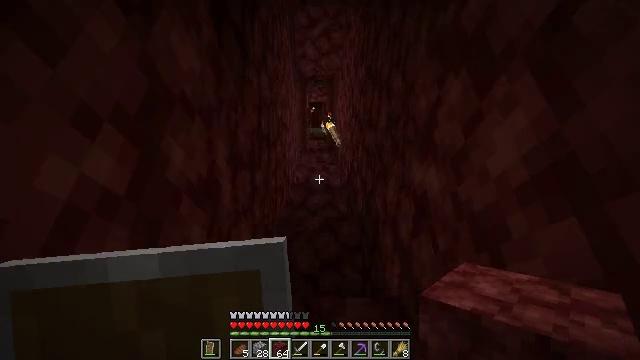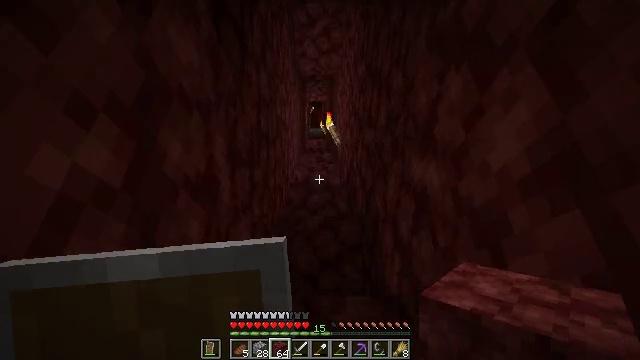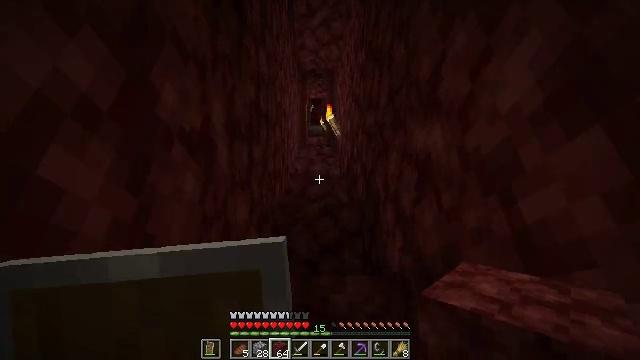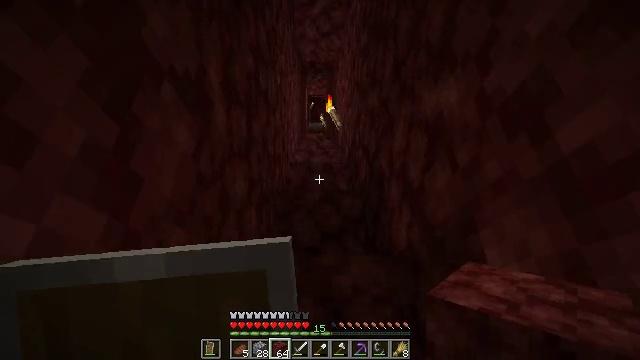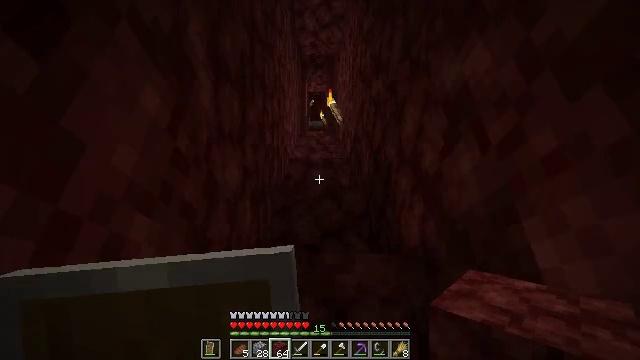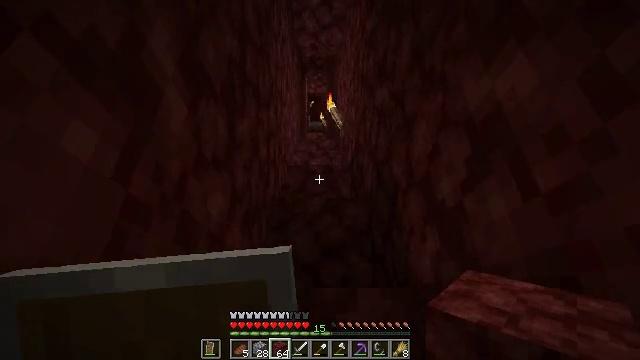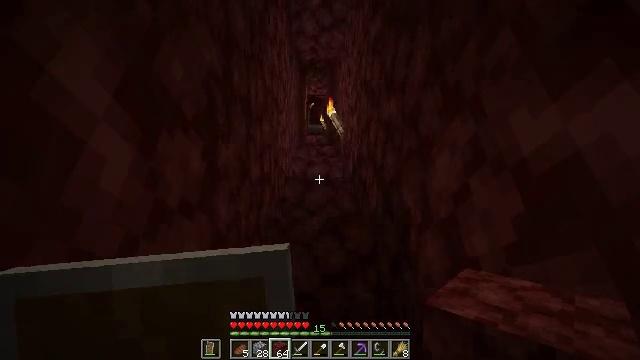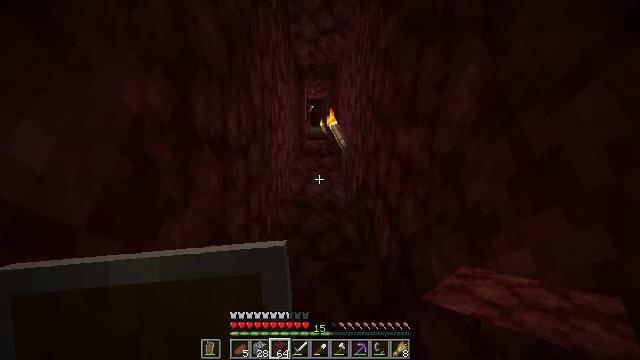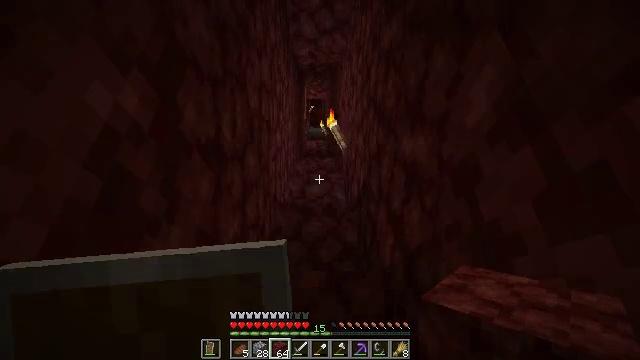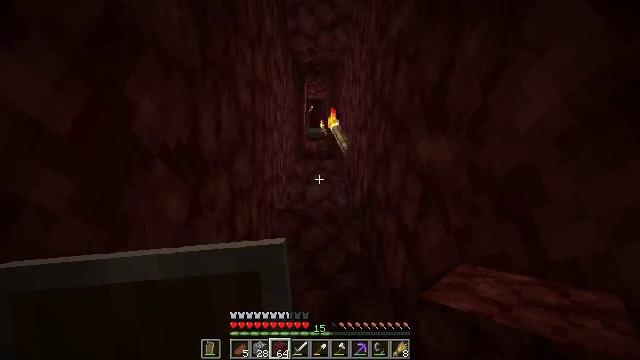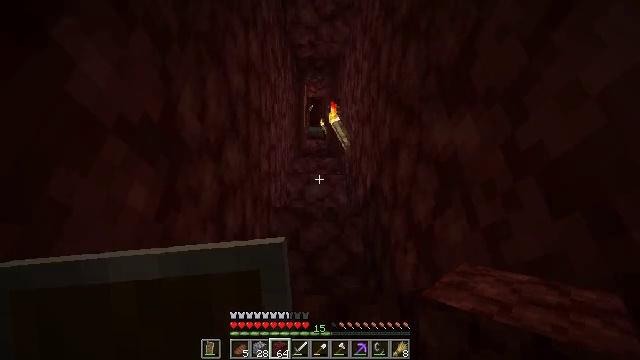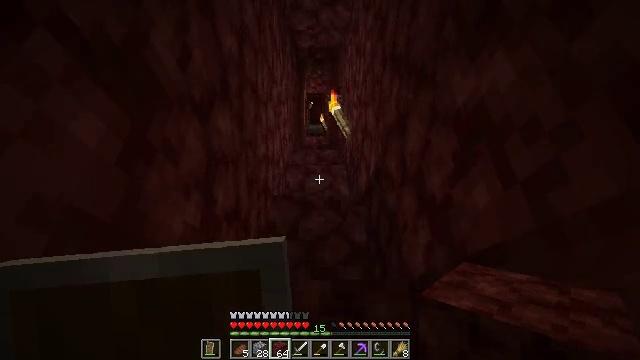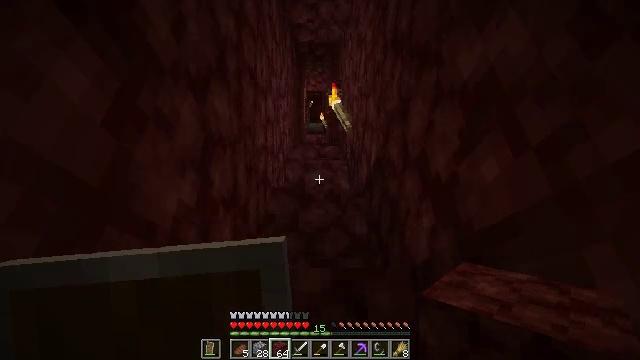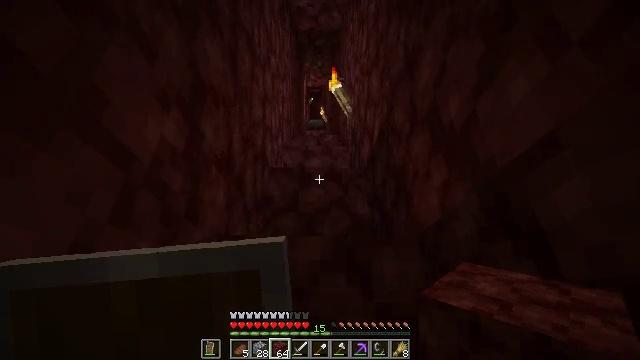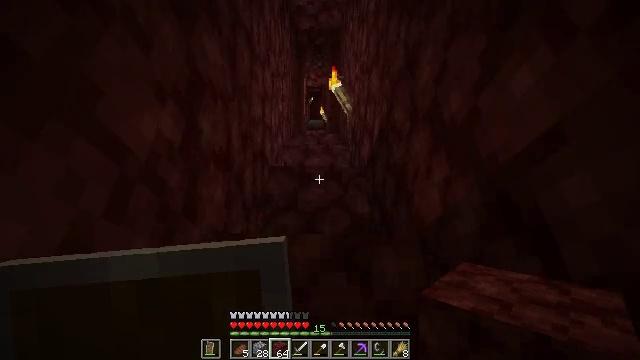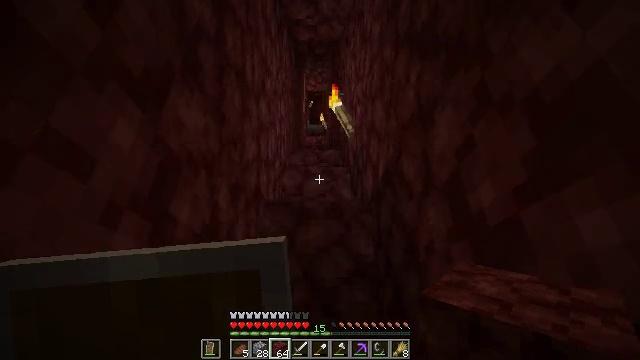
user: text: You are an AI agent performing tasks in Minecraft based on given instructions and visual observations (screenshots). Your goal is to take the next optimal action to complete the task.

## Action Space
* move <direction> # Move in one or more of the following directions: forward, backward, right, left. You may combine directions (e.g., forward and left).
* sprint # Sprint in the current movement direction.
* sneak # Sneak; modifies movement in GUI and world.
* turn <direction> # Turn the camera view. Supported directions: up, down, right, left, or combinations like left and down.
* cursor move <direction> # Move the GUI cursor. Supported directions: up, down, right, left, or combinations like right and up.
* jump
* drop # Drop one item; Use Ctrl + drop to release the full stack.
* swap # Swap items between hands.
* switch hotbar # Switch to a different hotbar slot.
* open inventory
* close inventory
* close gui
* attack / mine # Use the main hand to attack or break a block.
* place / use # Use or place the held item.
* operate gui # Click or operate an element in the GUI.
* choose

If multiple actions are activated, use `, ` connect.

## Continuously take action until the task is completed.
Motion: motion action
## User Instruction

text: craft item air
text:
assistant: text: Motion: move forward, jump
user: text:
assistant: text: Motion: move forward, jump
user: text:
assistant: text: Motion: move forward, jump
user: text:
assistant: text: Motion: move forward, jump
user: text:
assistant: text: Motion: move forward, jump
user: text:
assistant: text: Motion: move forward, jump
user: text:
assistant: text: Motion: move forward, jump
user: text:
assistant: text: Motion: move forward, jump
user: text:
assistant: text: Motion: move forward, jump
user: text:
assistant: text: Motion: move forward, jump
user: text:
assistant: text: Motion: move forward, jump
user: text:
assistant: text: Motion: move forward, jump
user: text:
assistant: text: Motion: move forward, jump
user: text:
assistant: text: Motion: move forward, jump
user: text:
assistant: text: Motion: move forward, jump
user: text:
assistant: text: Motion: move forward, jump
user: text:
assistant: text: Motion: move forward, jump
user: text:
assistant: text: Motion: move forward, jump
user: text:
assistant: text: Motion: move forward, jump
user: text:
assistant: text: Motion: move forward, jump
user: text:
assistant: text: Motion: move forward, jump
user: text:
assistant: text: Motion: move forward, jump
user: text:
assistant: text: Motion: move forward, jump
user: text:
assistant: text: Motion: move forward, jump
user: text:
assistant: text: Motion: move forward, jump
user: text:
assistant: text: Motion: move forward, jump
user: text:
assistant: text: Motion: move forward, jump
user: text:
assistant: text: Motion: move forward, jump
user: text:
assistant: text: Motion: move forward, jump
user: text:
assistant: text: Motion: move forward, jump